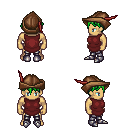
a pixel art fantasy rpg character, male body template, human, tanned skin, maroon tunic, metal pants, green short bangs hairstyle, leather cap, metal boots, four views (front, back, left, right), 2x2 character sprite sheet, small pixel art, hard edges, no anti-aliasing